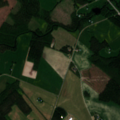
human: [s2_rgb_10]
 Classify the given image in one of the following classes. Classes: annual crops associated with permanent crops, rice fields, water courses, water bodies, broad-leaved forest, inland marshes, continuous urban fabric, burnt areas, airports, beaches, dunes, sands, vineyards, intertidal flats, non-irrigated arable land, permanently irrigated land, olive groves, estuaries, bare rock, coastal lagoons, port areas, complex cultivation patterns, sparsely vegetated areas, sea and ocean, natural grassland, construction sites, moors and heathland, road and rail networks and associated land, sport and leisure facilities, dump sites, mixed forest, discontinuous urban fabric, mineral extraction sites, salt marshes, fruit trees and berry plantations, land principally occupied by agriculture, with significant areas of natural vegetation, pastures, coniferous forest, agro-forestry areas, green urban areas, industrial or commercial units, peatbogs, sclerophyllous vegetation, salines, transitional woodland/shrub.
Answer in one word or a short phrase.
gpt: non-irrigated arable land, land principally occupied by agriculture, with significant areas of natural vegetation, coniferous forest, mixed forest